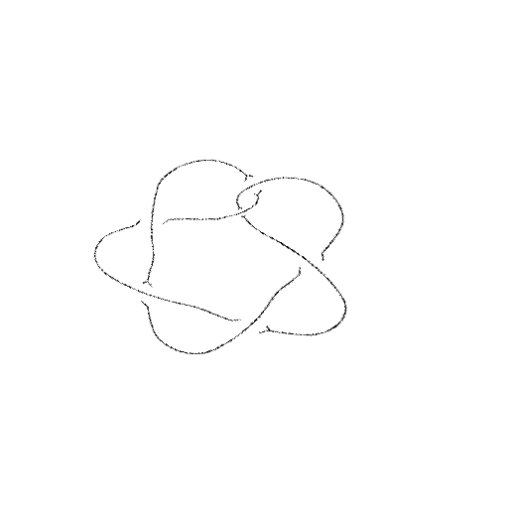
Crossing number: 6